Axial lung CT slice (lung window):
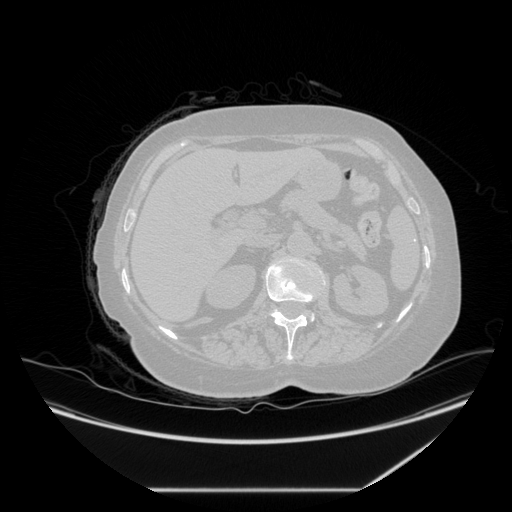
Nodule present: no